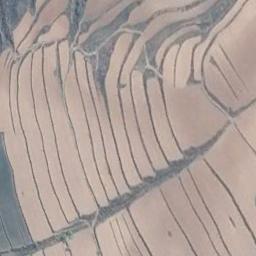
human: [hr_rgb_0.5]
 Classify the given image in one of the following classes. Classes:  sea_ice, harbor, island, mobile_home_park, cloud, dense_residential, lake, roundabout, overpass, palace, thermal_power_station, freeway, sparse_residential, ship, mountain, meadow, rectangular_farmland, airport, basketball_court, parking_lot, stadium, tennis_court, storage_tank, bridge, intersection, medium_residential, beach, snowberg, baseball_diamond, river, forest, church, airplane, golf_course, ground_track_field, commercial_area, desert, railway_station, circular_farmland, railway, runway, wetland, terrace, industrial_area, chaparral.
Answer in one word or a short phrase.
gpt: terrace